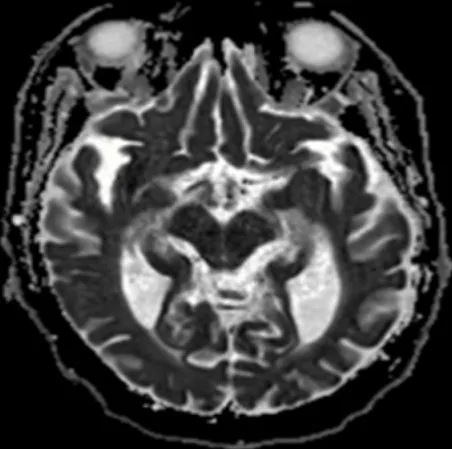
A magnetic resonance imaging (MRI) brain showing a corresponding hypointense signal on apparent diffusion coefficient (ADC) sequence.
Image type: radiology (mri)